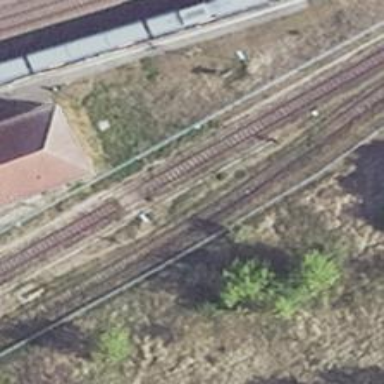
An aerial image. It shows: Railway spur service.